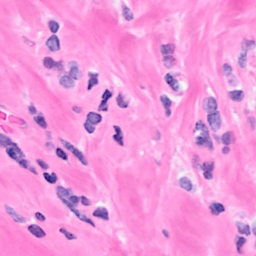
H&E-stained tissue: Breast